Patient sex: M
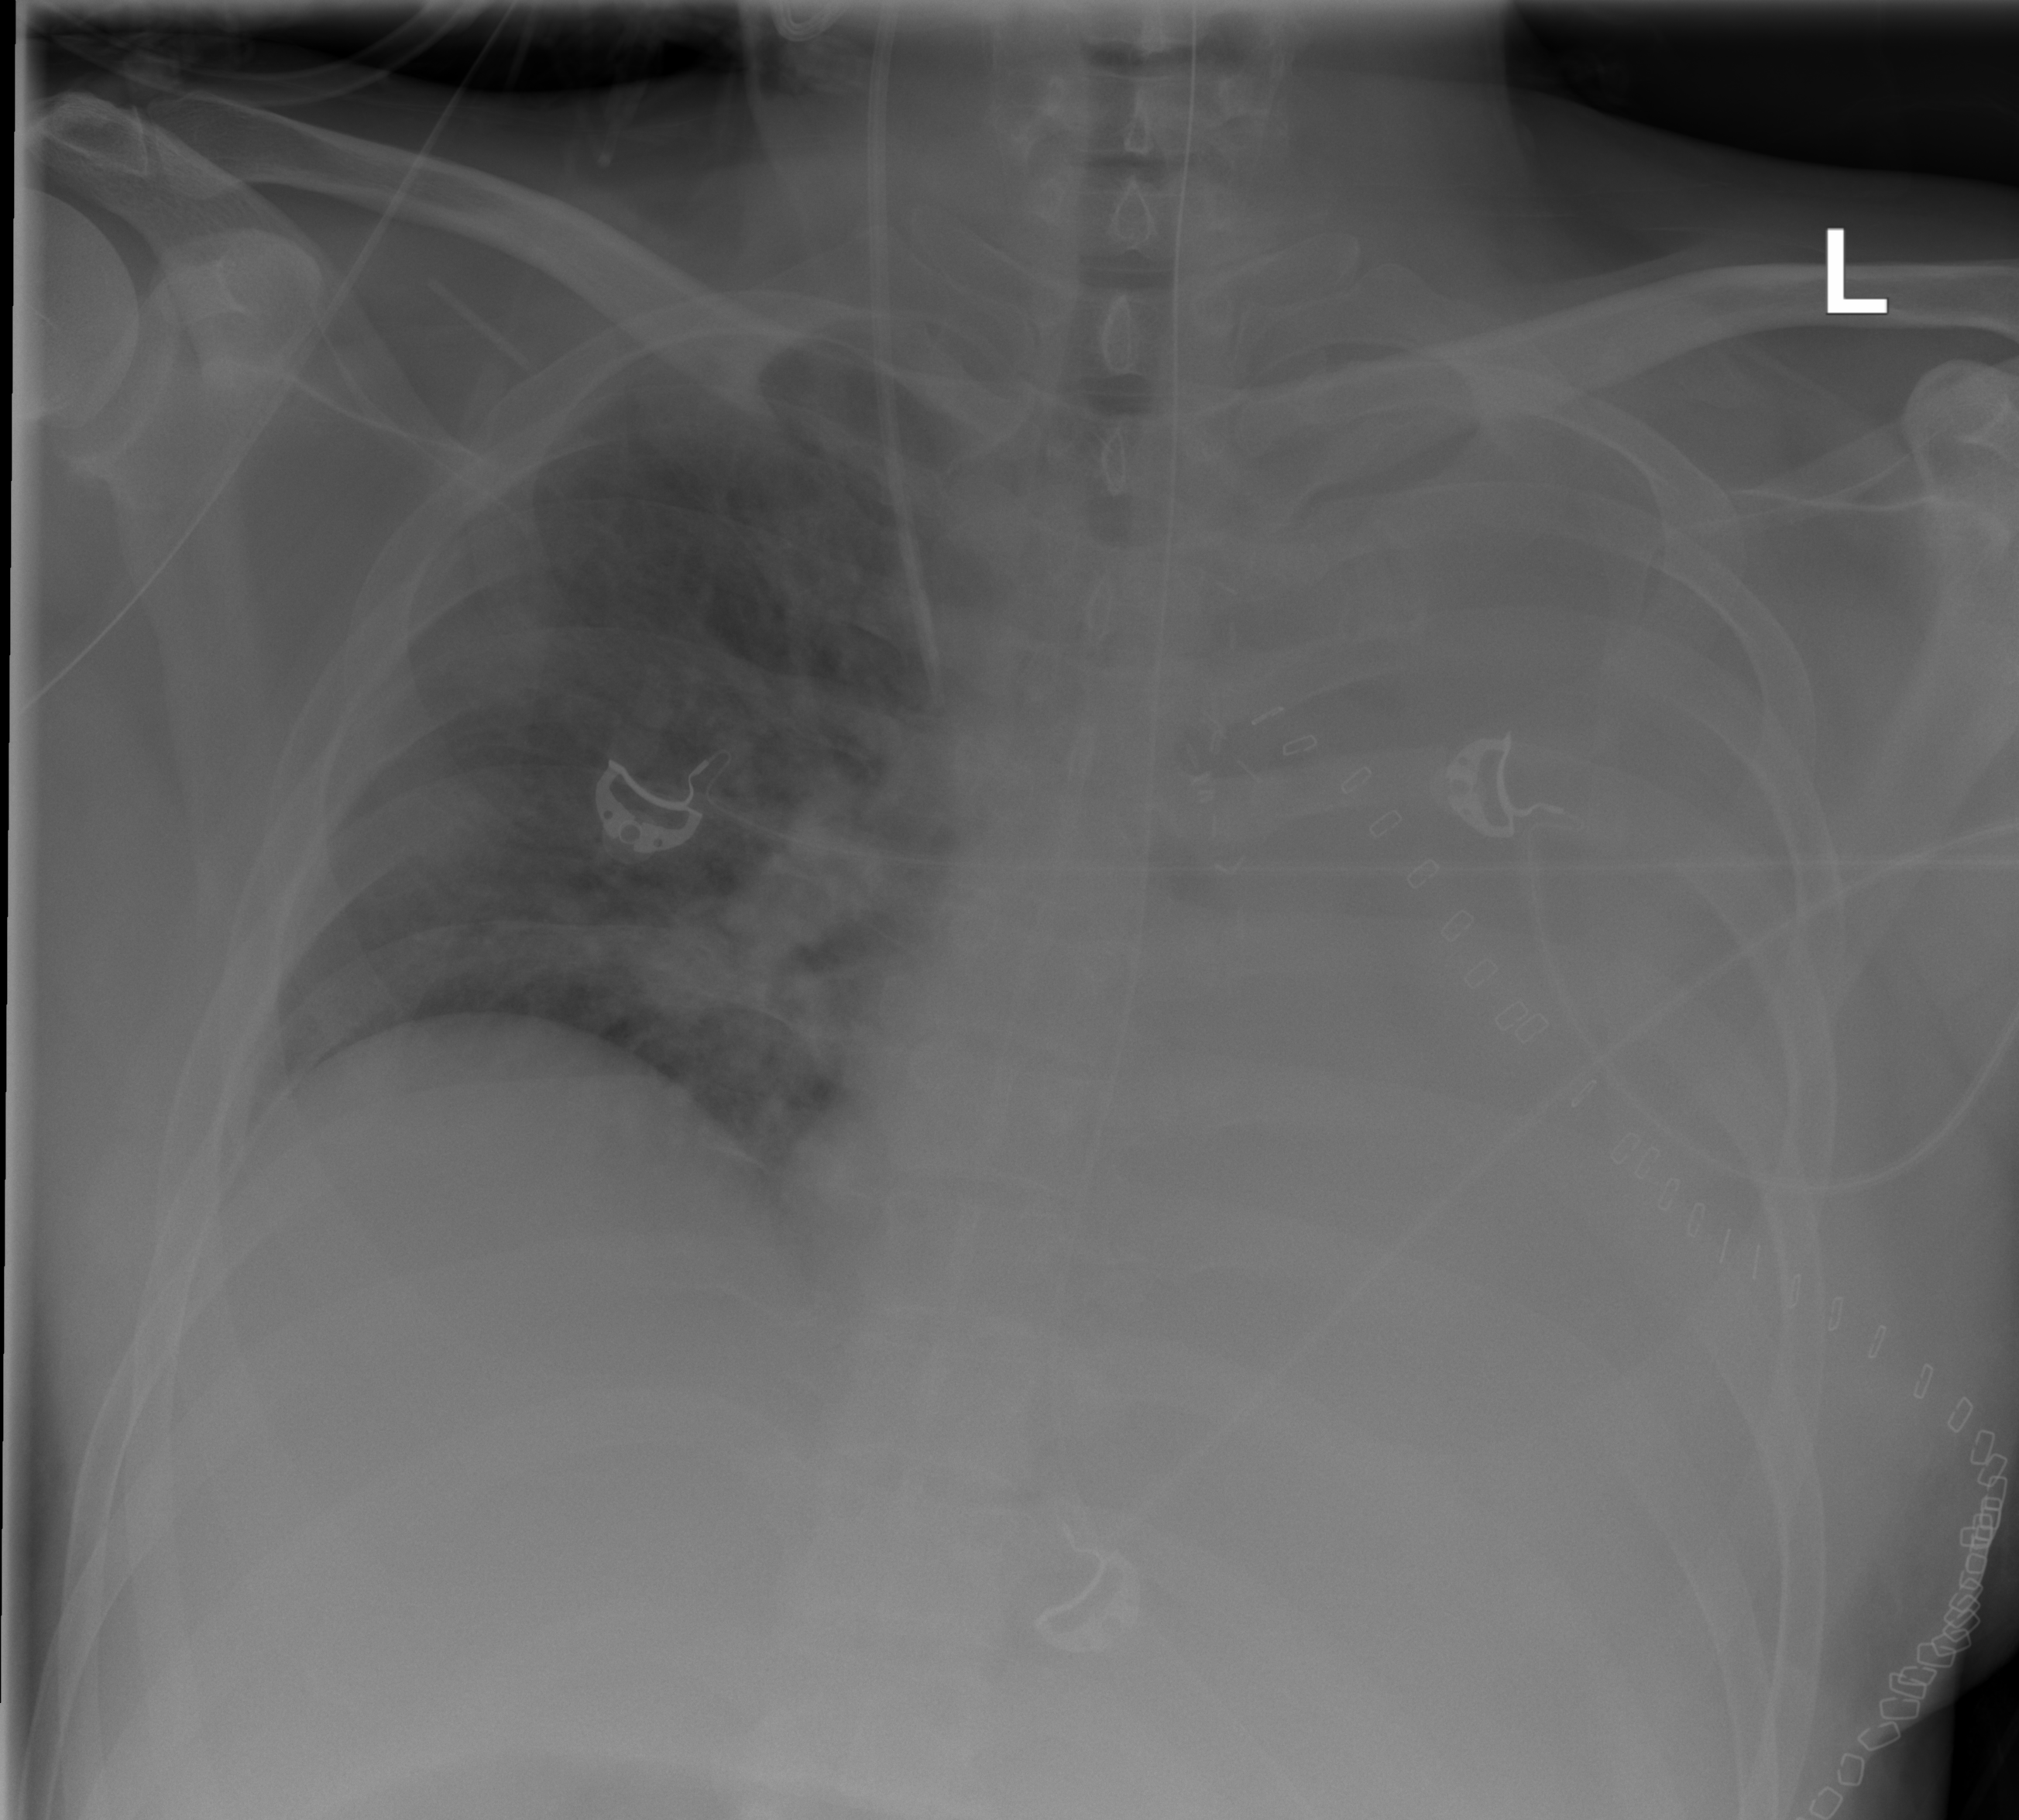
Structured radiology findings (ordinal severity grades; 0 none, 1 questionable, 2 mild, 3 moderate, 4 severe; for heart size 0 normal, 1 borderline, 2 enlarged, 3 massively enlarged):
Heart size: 2
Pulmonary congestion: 2
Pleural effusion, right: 0
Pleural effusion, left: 4
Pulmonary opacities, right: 2
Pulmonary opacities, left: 4
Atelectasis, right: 0
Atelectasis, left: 4